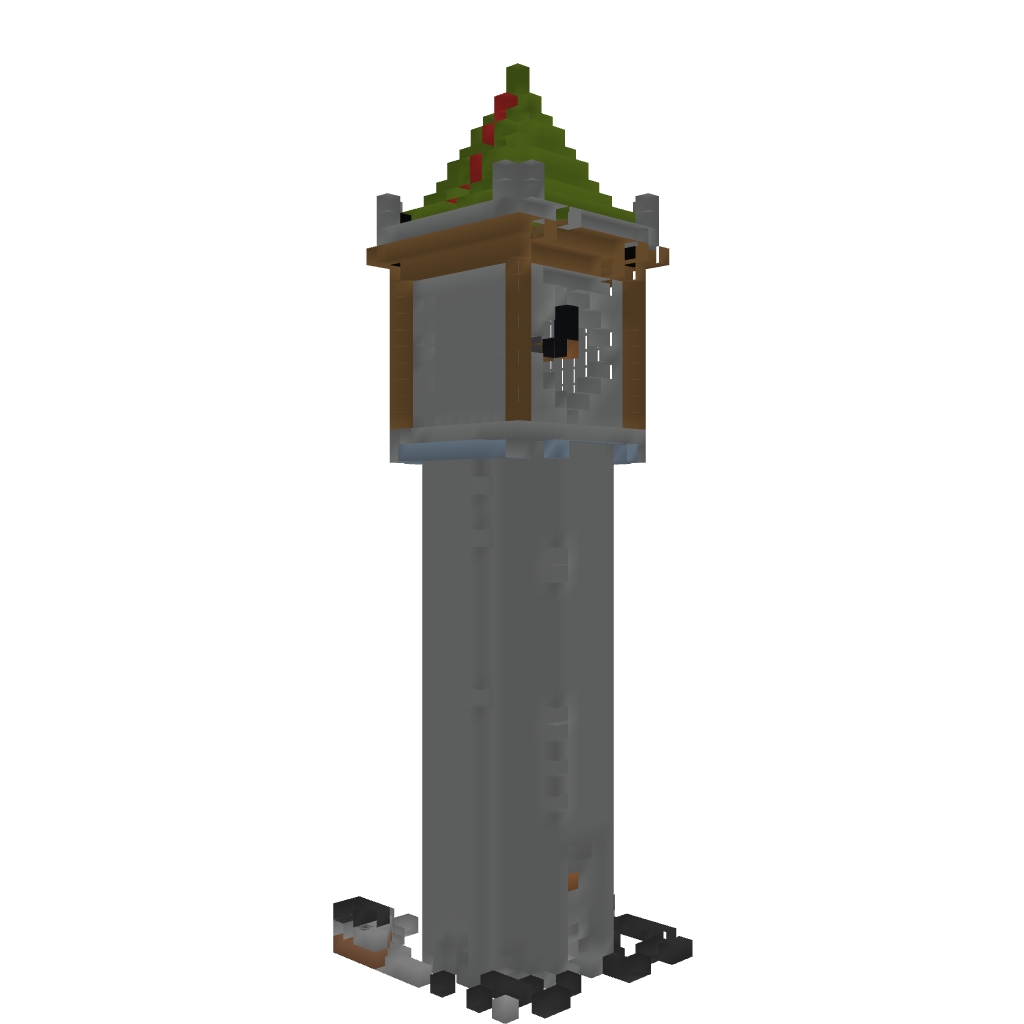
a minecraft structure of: Clocktower